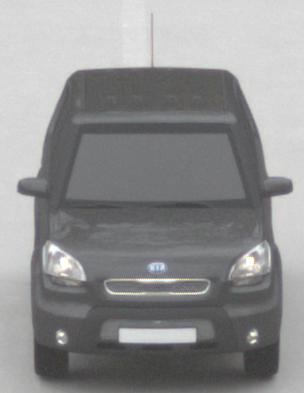
Make: KIA
Model: Soul 1.6
Detailed model: Soul (AM)
Model produced from: 2009/02
Model produced until: 2009/11
Doors: 5
Color: gray
Road condition: dry road
Daytime: midday
Contrast: low contrast